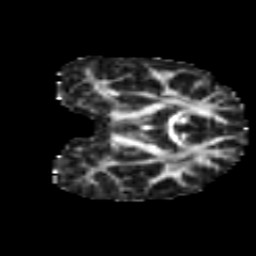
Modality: FA
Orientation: coronal
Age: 10
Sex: male
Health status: ill
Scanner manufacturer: ge
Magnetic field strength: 3 T
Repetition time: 6.752 s
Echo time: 0.079 s